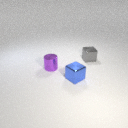
small gray metal cube to the right of small blue metal cube